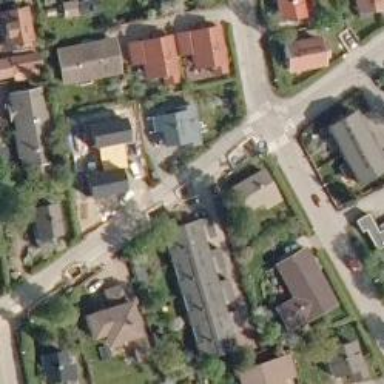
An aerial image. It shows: Uncontrolled road crossing.